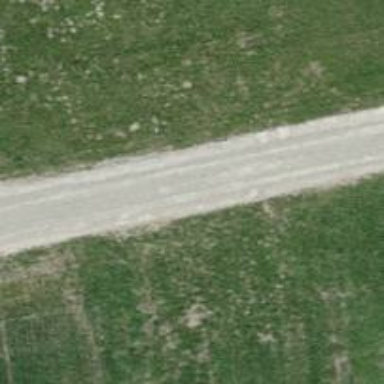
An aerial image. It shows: Unpaved track with grade2 tracktype.